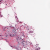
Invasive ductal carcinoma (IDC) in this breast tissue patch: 0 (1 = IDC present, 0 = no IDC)